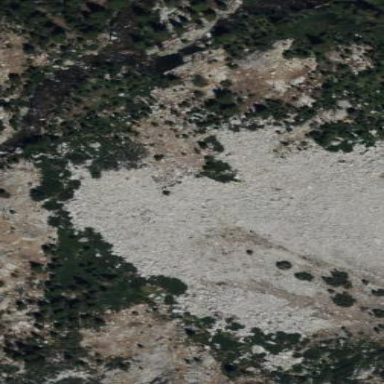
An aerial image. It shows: Scree landscape.